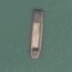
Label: civil